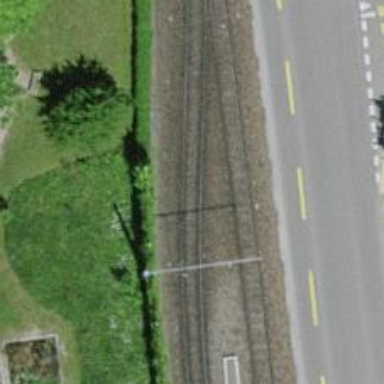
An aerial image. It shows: Narrow-gauge railway with single track. The railway is electrified with contact line.